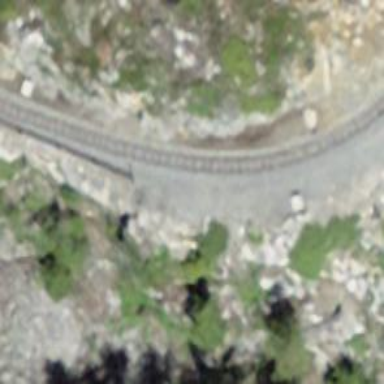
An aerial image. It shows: Disused railway.